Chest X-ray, PA view. Patient: 31 years old, sex F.
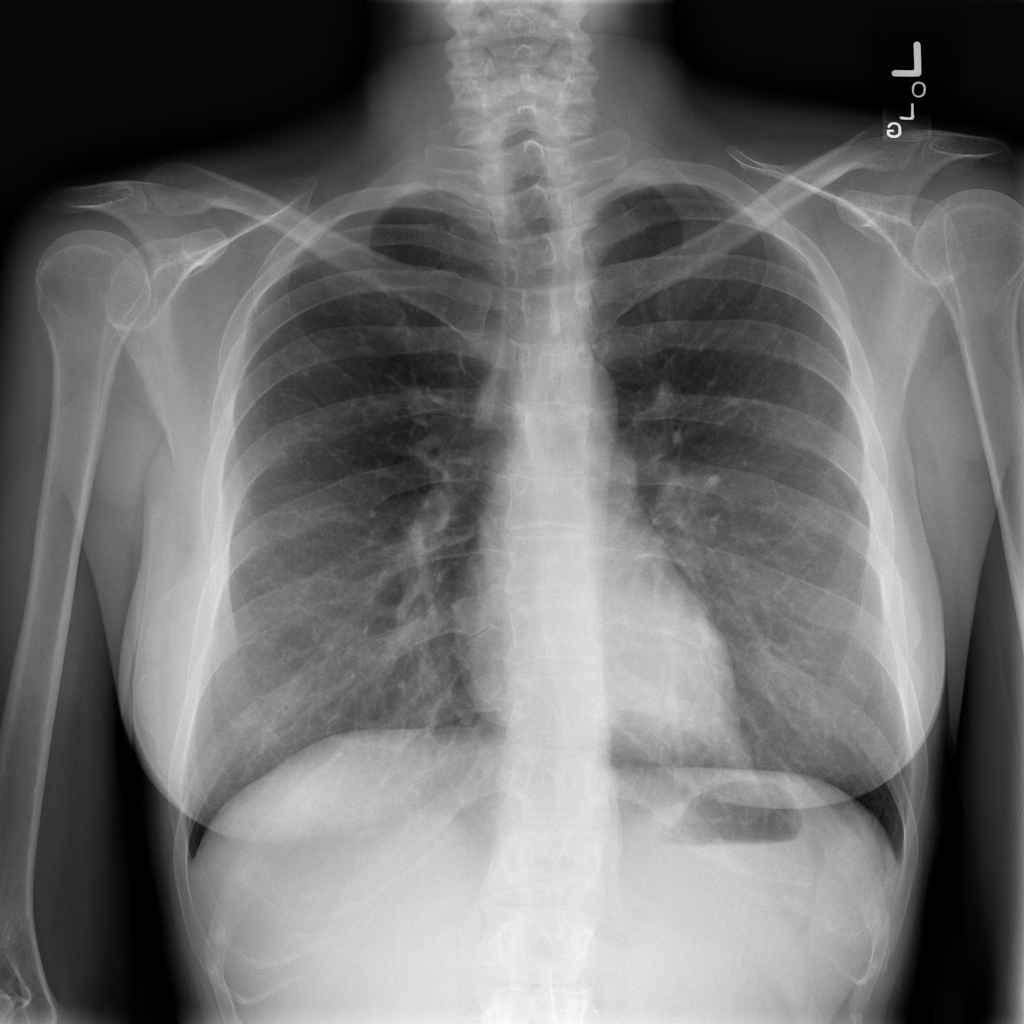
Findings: No Finding